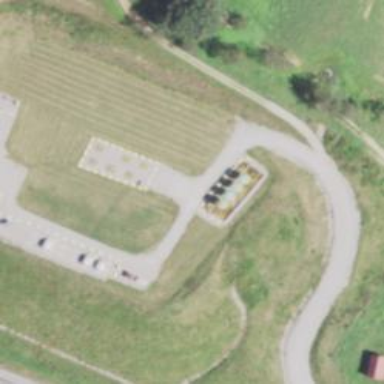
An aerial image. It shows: Storage tank with man-made structure.